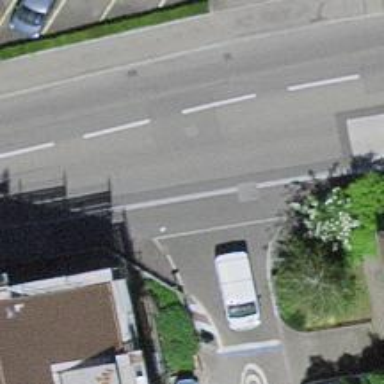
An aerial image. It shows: Asphalt road designated as living street.